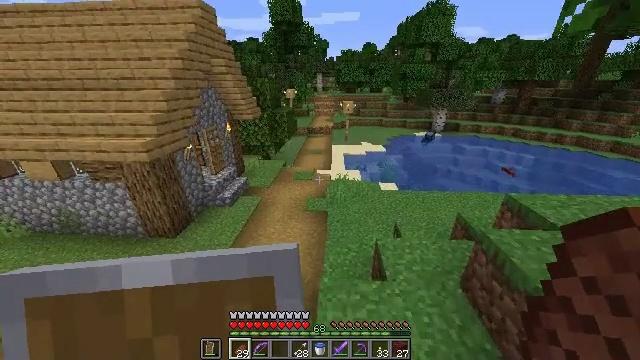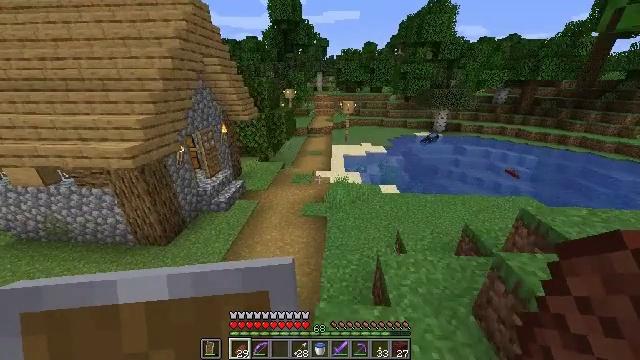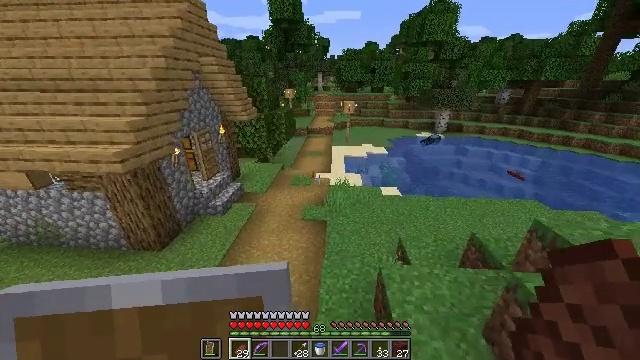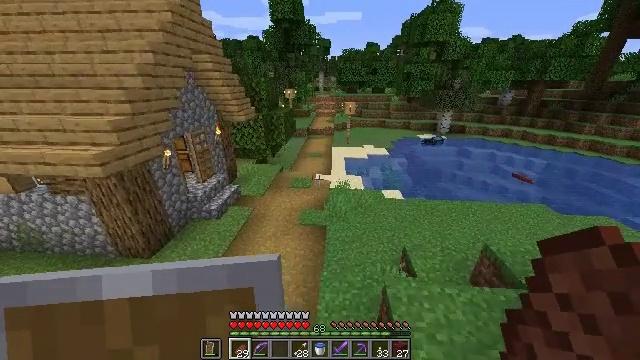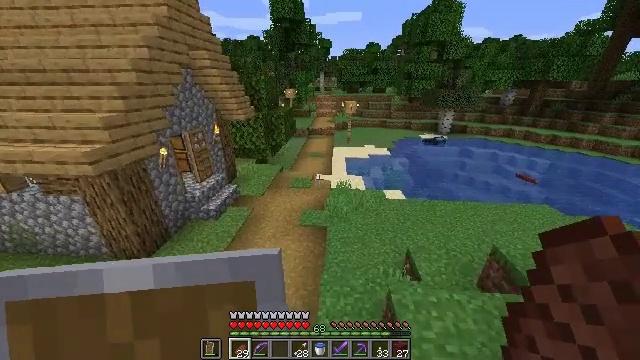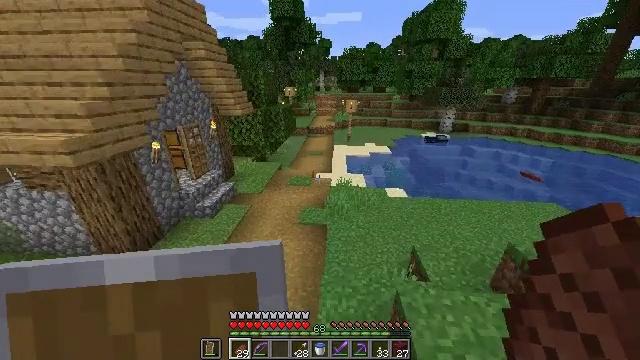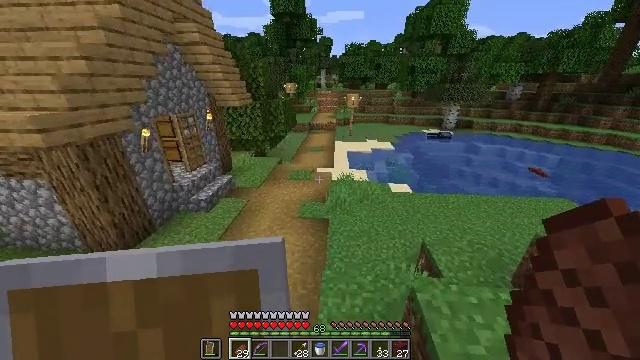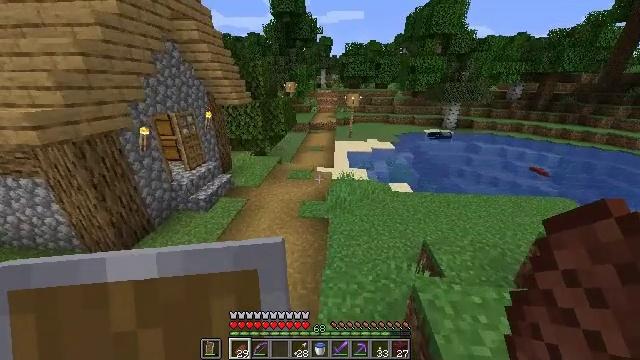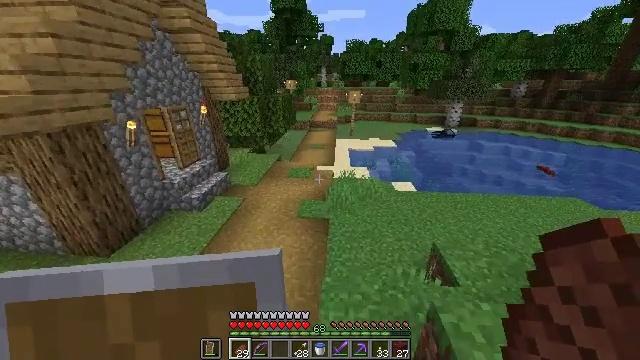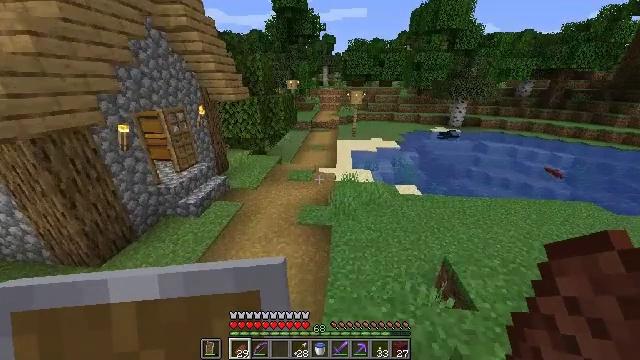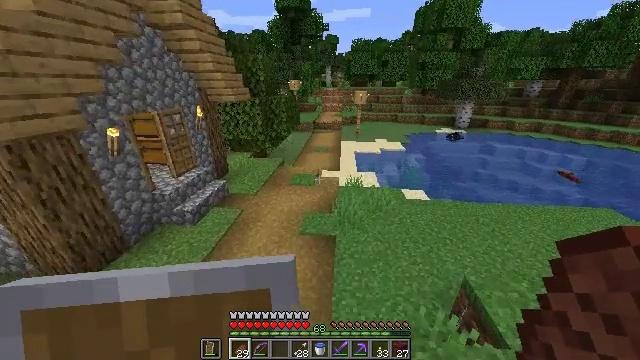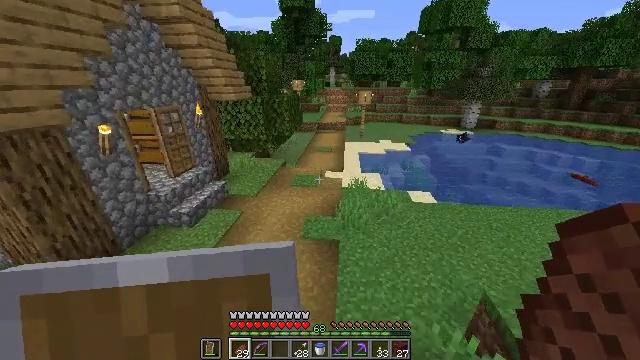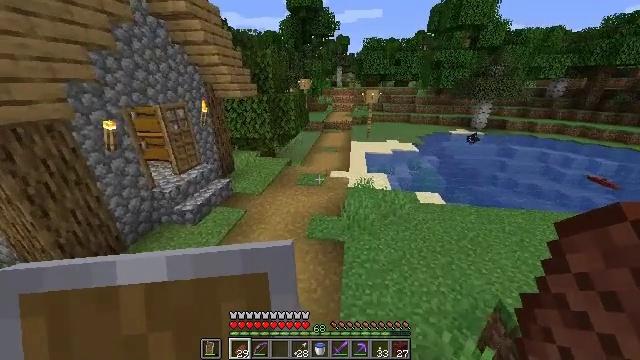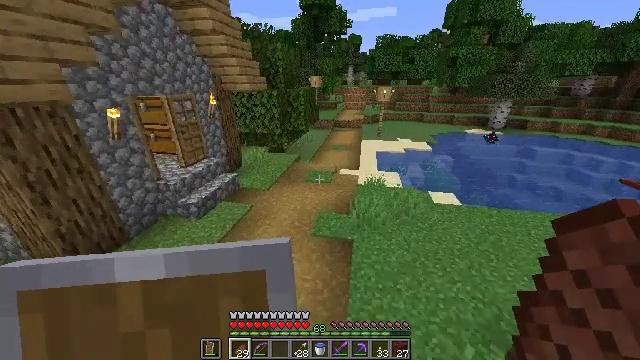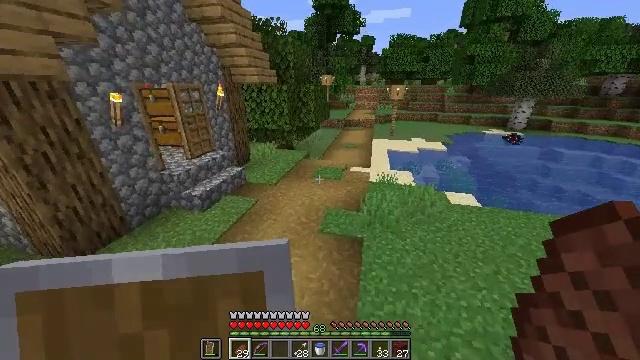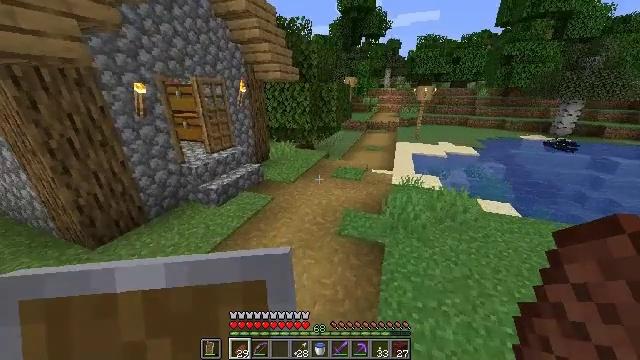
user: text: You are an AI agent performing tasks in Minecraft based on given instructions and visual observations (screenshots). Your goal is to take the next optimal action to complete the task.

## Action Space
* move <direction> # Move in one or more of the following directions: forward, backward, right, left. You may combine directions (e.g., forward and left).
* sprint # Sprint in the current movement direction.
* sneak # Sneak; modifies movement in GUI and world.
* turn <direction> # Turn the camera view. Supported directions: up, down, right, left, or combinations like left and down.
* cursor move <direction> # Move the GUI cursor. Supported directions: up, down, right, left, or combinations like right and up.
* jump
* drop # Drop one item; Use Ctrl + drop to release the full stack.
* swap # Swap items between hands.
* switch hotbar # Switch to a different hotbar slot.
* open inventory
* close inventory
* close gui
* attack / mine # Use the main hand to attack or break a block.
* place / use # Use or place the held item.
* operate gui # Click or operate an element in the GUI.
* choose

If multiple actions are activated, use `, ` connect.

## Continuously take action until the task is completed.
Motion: motion action
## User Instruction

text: Break the pumpkin to collect it.
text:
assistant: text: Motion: move forward
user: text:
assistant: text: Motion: move forward
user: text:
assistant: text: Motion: move forward
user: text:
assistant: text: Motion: move forward
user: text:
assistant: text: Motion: move forward
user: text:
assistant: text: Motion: move forward
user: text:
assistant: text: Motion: move forward
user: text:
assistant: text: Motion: move forward
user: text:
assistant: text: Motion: move forward
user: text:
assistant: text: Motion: move forward
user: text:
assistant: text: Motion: move forward
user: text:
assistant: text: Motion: move forward, turn left
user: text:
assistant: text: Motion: move forward, turn left
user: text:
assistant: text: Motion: move forward, turn left
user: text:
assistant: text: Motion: move forward, turn left and up
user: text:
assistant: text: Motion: move forward, turn left
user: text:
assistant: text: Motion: move forward, turn left
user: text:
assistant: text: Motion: move forward, turn left
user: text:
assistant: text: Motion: move forward, turn left
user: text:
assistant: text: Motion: move forward and move right, turn left
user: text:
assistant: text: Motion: move forward and move right, turn left
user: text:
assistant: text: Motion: move forward and move right, turn left and up
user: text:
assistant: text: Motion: move forward and move right, turn left and up
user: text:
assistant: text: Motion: move forward and move right, turn left
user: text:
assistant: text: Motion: move forward and move right, turn left
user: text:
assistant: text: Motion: move forward and move right, turn left
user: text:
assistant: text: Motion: move forward and move right, turn left
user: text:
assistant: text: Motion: move forward, turn left
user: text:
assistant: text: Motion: move forward, turn left
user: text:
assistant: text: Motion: move forward